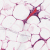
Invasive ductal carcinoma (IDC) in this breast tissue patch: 0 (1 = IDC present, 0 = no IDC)